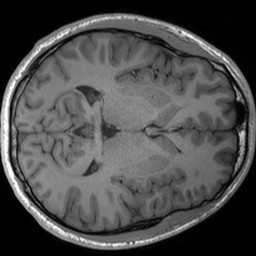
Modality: T1w
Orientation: axial
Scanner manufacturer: siemens
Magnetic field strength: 3 T
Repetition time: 1.54 s
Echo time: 0.00234 s